Question: I am a Meteor newbie and just ran into a problem using accounts-google (see below). All I did was follow the instructions on <URL>. Any ideas on how to solve this issue and get Google login working? Thanks!
Terminal output:
'''
W20141003-09:42:57.115(7)? (STDERR)
W20141003-09:42:57.116(7)? (STDERR) /Users/aw/.meteor/packages/meteor-tool/.1.0.33.alt9dq++os.osx.x86_64+web.browser+web.cordova/meteor-tool-os.osx.x86_64/dev_bundle/lib/node_modules/fibers/future.js:173
W20141003-09:42:57.116(7)? (STDERR) throw(ex);
W20141003-09:42:57.117(7)? (STDERR) ^
W20141003-09:42:57.118(7)? (STDERR) ReferenceError: ServiceConfiguration is not defined
W20141003-09:42:57.119(7)? (STDERR) at app/server/accounts.js:26:1
W20141003-09:42:57.120(7)? (STDERR) at app/server/accounts.js:35:3
W20141003-09:42:57.120(7)? (STDERR) at /Users/aw/TS/.meteor/local/build/programs/server/boot.js:168:10
W20141003-09:42:57.120(7)? (STDERR) at Array.forEach (native)
W20141003-09:42:57.121(7)? (STDERR) at Function._.each._.forEach (/Users/aw/.meteor/packages/meteor-tool/.1.0.33.alt9dq++os.osx.x86_64+web.browser+web.cordova/meteor-tool-os.osx.x86_64/dev_bundle/lib/node_modules/underscore/underscore.js:79:11)
W20141003-09:42:57.121(7)? (STDERR) at /Users/aw/TS/.meteor/local/build/programs/server/boot.js:82:5
=> Exited with code: 8
'''
When I comment out my service configuration code (below)
'''
// first, remove configuration entry in case service is already configured
ServiceConfiguration.configurations.remove({
service: "google"
});
ServiceConfiguration.configurations.insert({
service: "google",
clientId: "xxxxxxxx",
secret: "xxxxxxxxx"
});
'''
It asks me to enter the clientId and secret from the bootstrap dropdown gui. Then nothing happens after that.
After I add service-configuration, I get the following error after logging in:

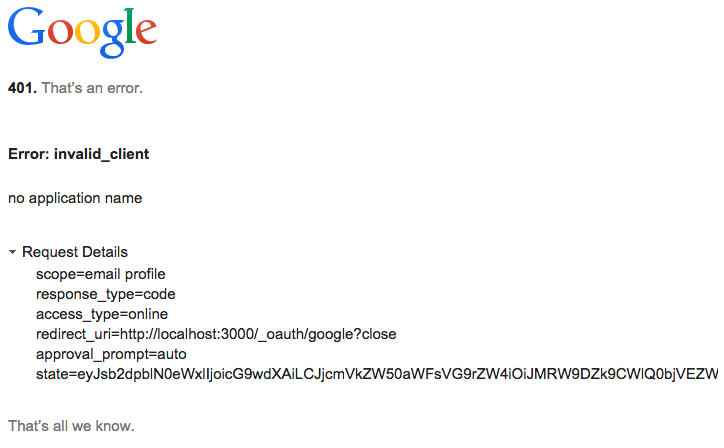
Answer: It turns out that in addition to 'meteor add service-configuration', you have to complete a minimum of all of the following in Google's API website:
1. https://console.developers.google.com/project
2. "Create Project"
3. Wait for the project to be provisioned
4. "API & auth" on the sidebar, "Credentials"
5. "Create new Client ID"
6. Paste in "Authorized JavaScript origin" and "Authorized Redirect URI"
7. "Create Client ID"
8. Copy the Client Secret and Client ID to your app configuration
9. "API & auth" on the sidebar "Consent screen"
10. Enter the field "Product Name" and save
Steps 9 & 10 appear to be new requirements from Google in the past few days. See <URL> regarding the issue.